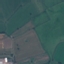
Land use / land cover: Pasture